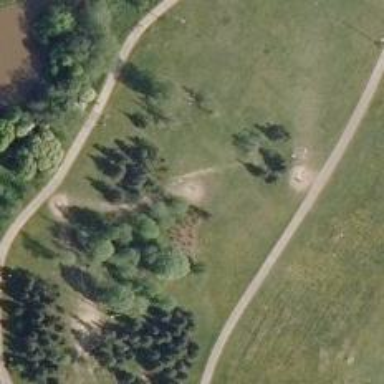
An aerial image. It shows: Disc golf basket.